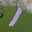
Label: 1